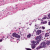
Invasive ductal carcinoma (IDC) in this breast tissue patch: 0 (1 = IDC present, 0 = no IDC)